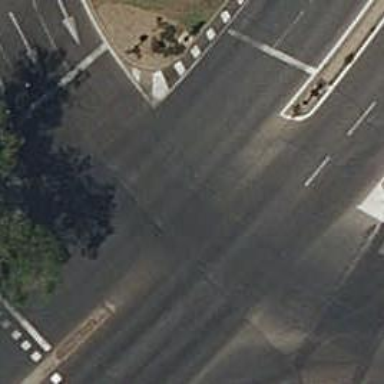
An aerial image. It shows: Road with traffic signals.